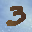
Label: 3